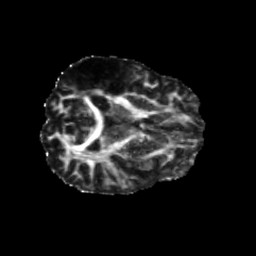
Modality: FA
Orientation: axial
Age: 46
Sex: female
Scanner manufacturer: siemens
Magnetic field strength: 3 T
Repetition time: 5.25 s
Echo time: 0.08 s